Aerial crown-view tile of a tropical tree (Barro Colorado Island, Panama), acquired 20250512:
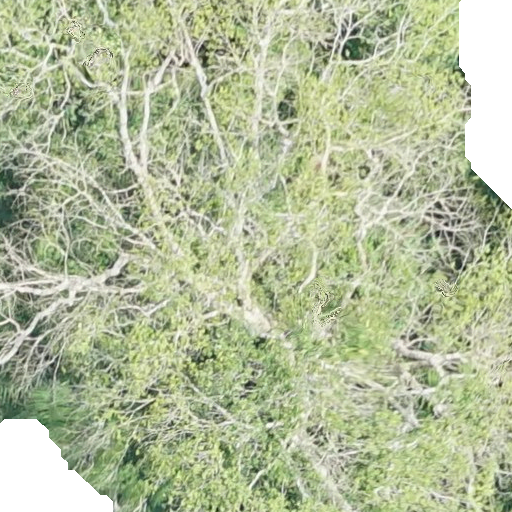
Species: Dipteryx oleifera
GBIF accepted scientific name: Dipteryx oleifera
Crown area: 594.109 m²